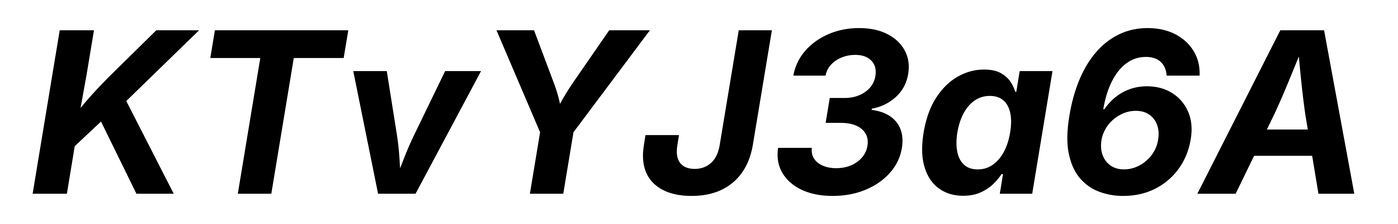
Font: Inter-Italic_Bold_Italic